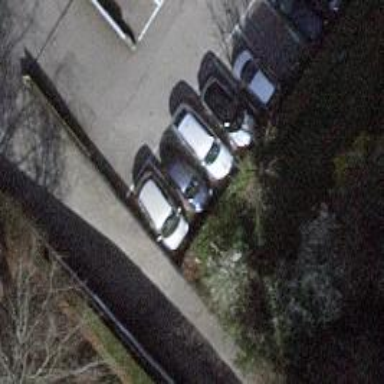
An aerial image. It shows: Road serving as parking aisle.